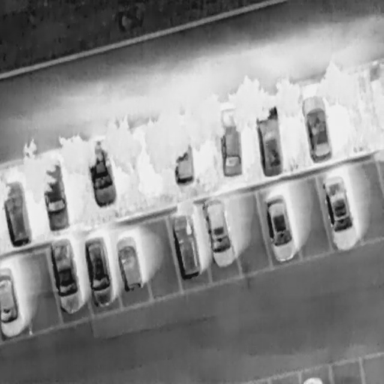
There are 15 Cars in the infrared image.